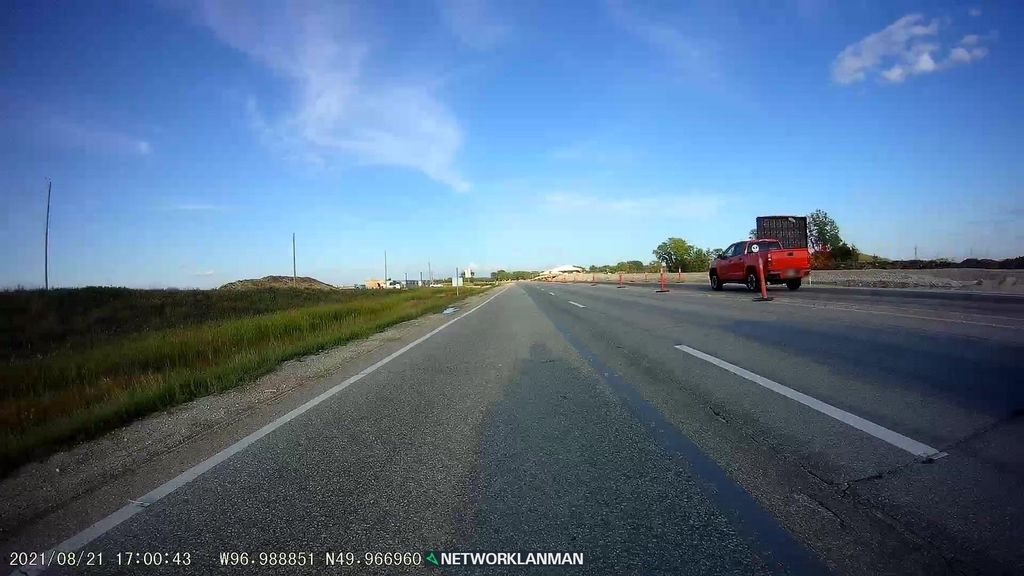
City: winnipeg